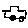
Label: car